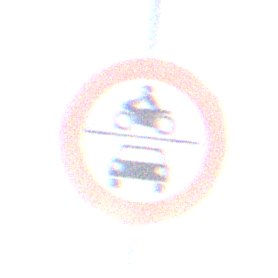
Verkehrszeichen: VerbotKraftfahrzeuge
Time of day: MorningAfternoon
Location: Outdoor (RoadRail)
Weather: PartlyCloudy
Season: NotSpecified
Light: Natural